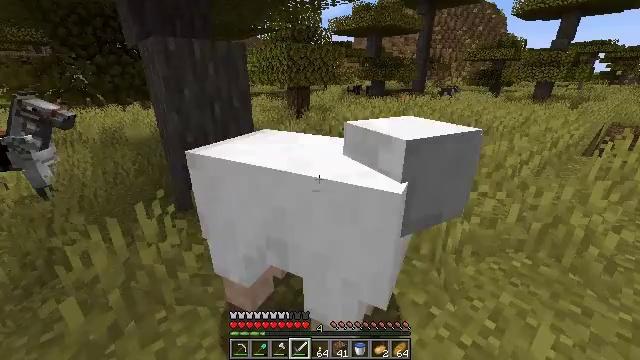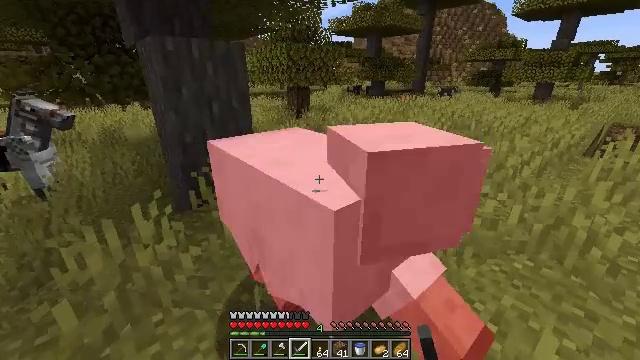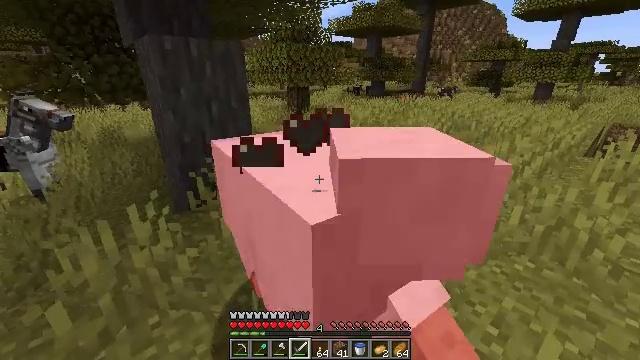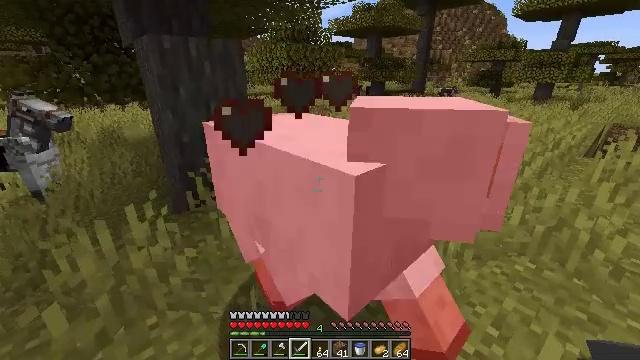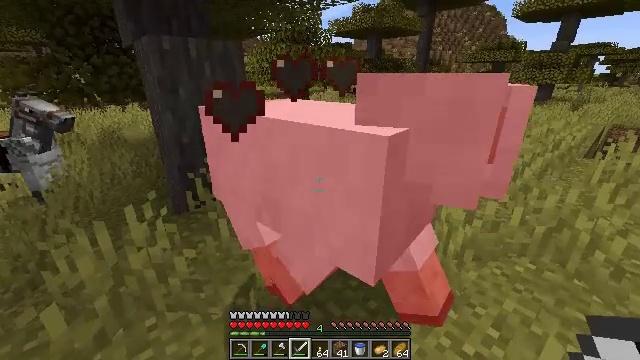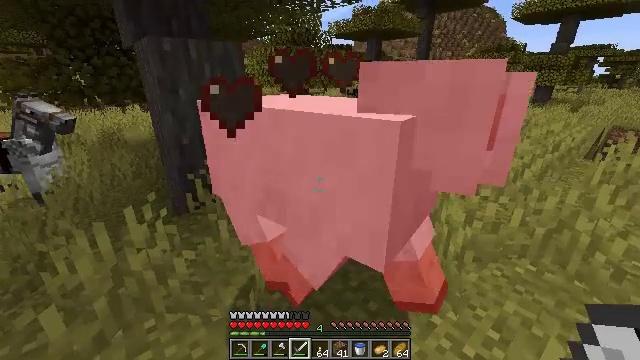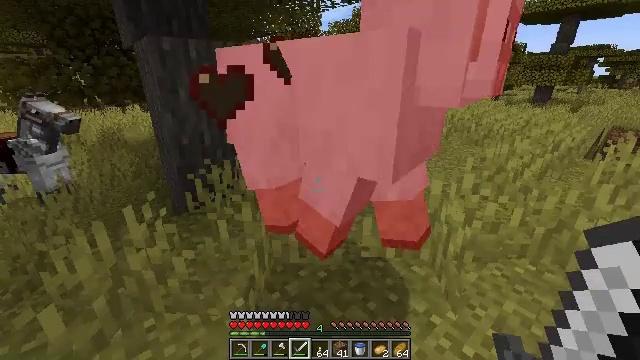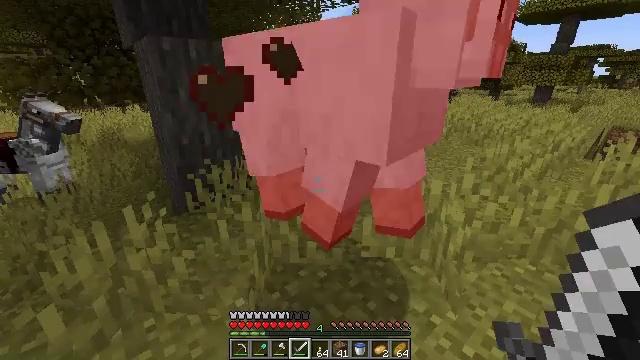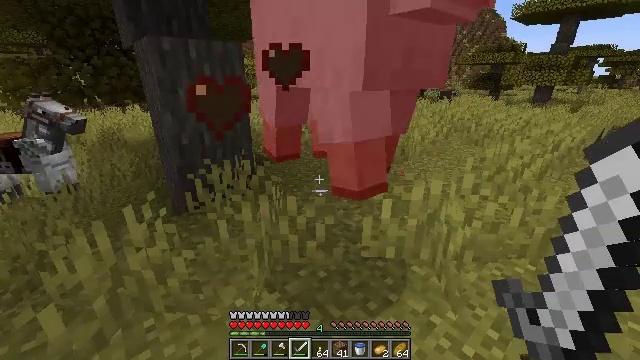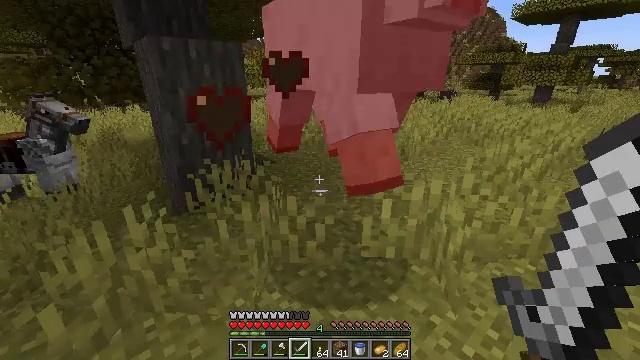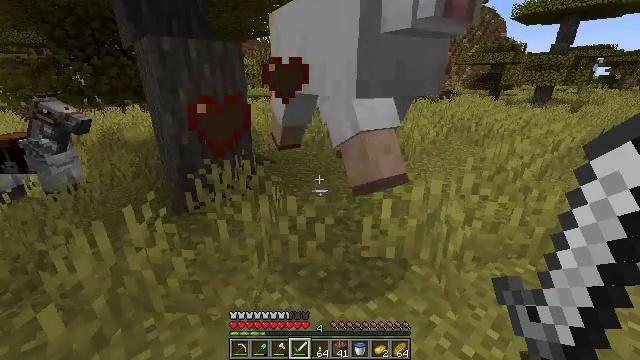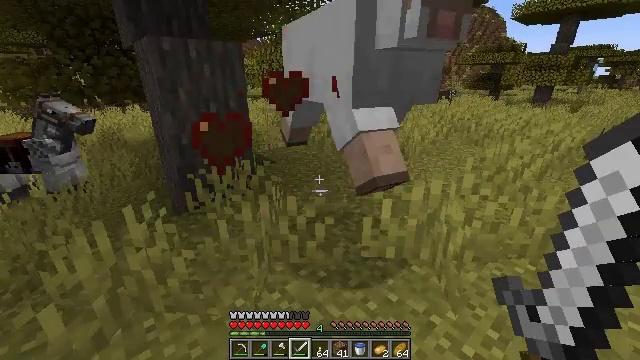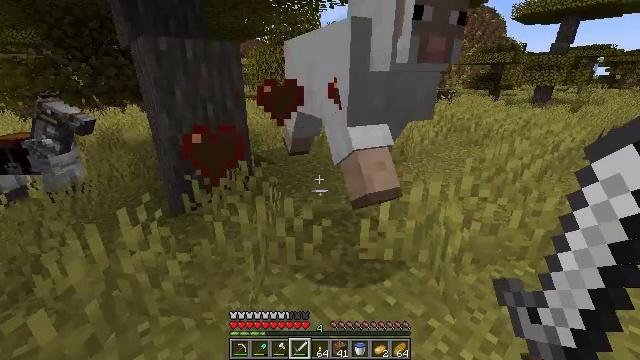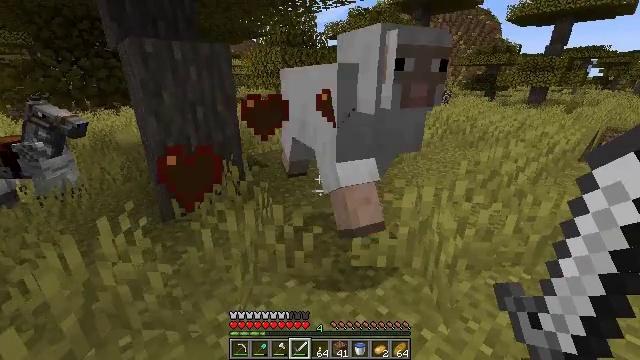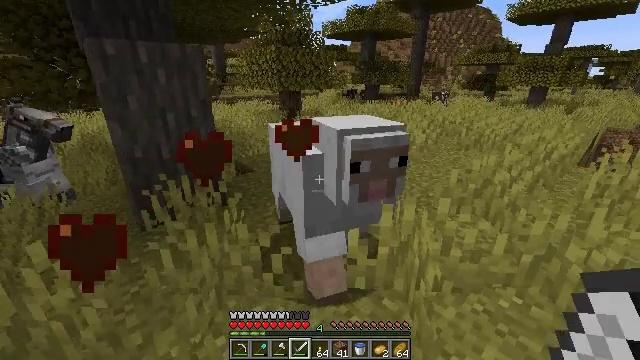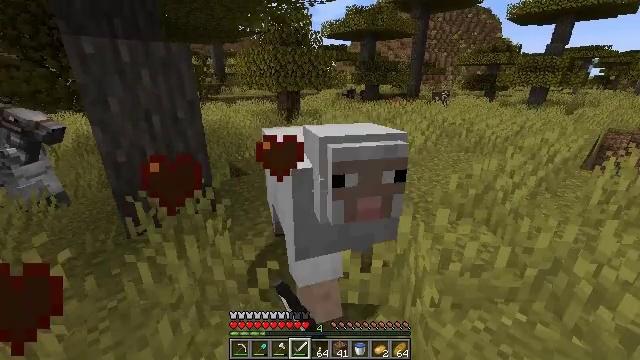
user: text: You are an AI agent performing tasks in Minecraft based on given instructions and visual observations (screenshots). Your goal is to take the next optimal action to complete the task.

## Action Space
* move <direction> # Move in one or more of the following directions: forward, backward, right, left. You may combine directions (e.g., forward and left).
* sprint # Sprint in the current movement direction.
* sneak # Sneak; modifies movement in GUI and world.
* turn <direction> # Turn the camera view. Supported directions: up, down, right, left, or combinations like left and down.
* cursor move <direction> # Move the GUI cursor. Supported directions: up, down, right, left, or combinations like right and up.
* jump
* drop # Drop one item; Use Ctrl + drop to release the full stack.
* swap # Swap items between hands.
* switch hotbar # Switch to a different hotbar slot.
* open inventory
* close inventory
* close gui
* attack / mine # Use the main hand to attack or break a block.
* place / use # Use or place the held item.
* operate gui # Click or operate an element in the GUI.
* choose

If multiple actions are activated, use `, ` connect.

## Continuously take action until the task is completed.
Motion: motion action
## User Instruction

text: Hunt a sheep.
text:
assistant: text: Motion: no_op
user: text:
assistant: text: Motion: no_op
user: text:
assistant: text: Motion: no_op
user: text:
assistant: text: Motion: no_op
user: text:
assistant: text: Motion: no_op
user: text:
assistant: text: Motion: no_op
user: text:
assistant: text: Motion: no_op
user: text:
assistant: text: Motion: no_op
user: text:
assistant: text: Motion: no_op
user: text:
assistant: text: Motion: no_op
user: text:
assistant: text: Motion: no_op
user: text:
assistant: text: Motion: move forward and move right
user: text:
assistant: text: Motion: move forward and move right
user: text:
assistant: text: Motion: move forward and move right, attack / mine
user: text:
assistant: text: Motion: move forward, attack / mine
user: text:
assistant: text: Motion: move forward, attack / mine
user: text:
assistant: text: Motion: attack / mine
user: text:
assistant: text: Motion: no_op
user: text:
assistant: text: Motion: no_op